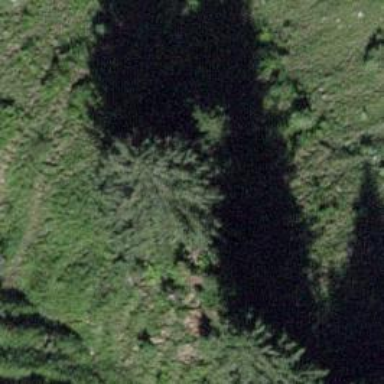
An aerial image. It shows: Evergreen needle-leaved tree.